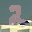
Label: 2